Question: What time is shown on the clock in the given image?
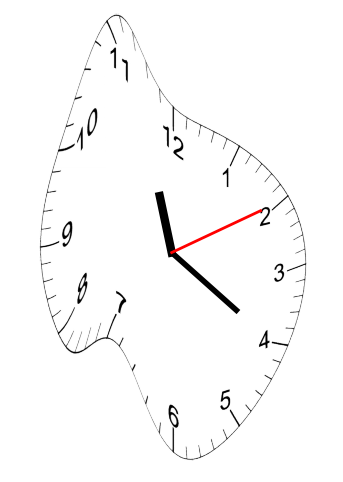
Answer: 11:20:10